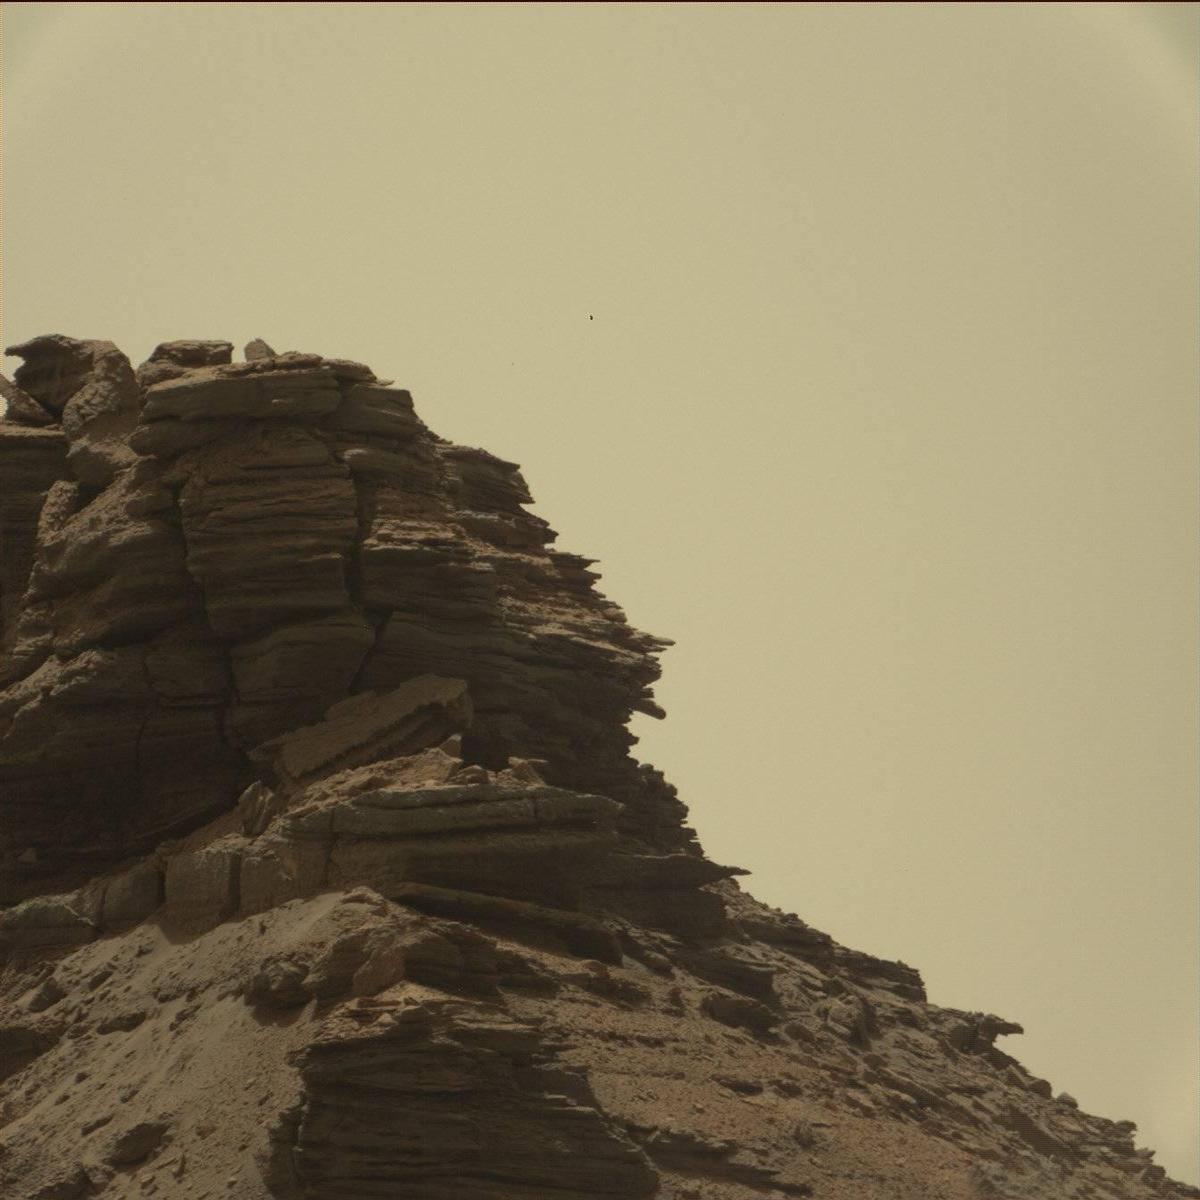
Terrain classes present: Bedrock, Sand / Soil, Sky